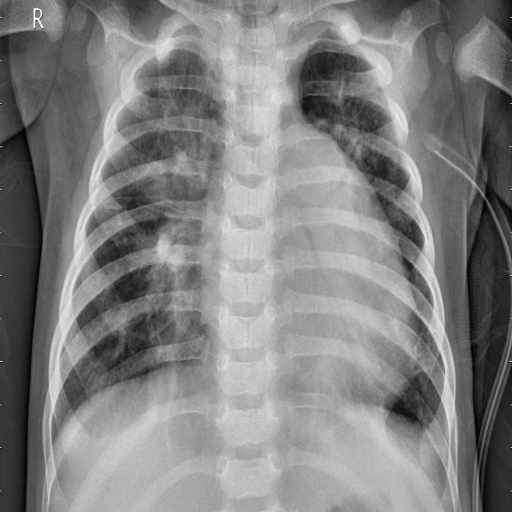
Finding: PNEUMONIA